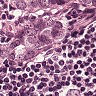
Metastatic tissue present: yes